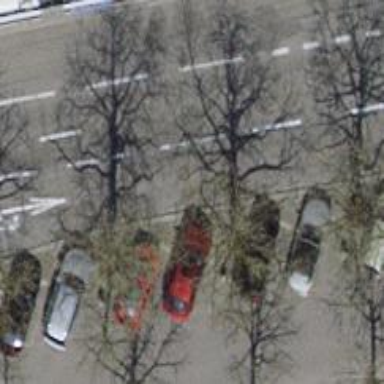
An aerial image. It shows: Avenue lined with trees.